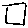
Label: square